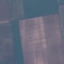
Land use / land cover: AnnualCrop